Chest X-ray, AP view. Patient: 51 years old, sex M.
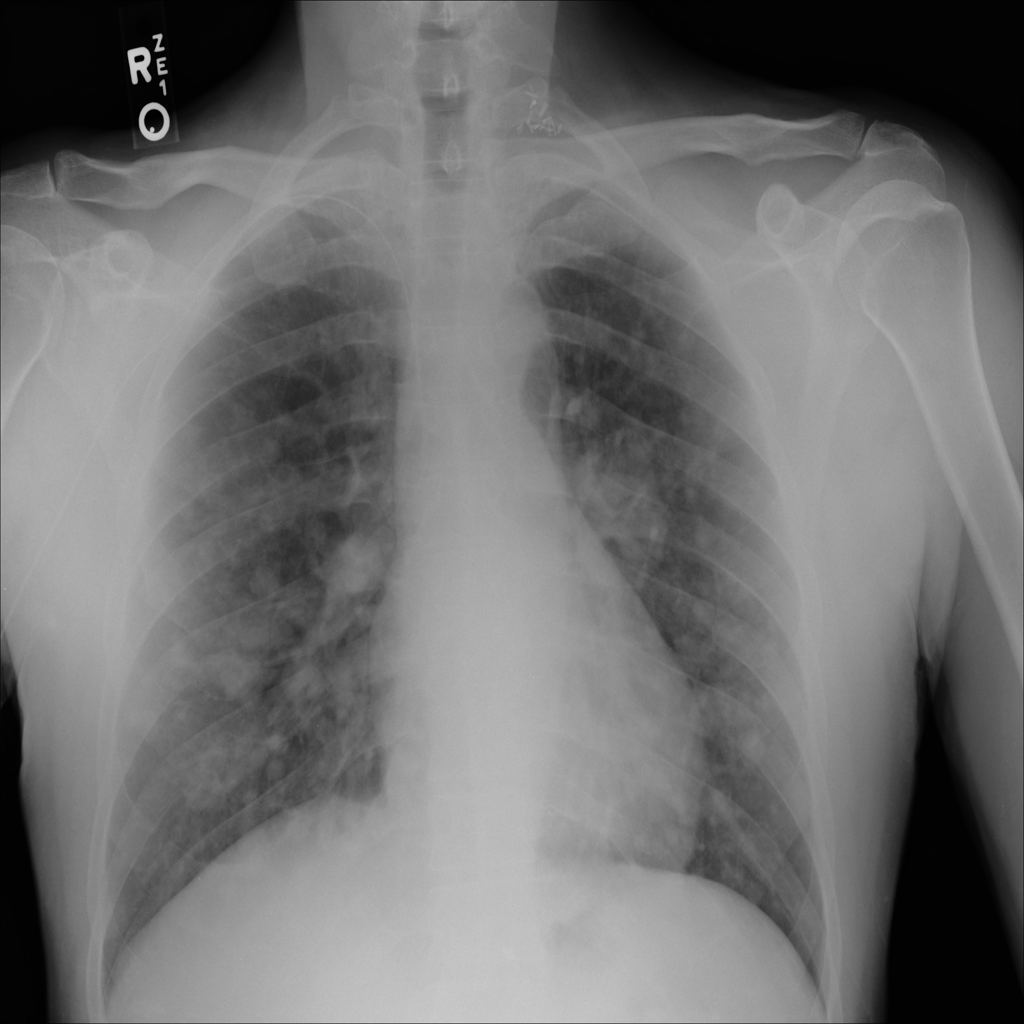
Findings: Nodule